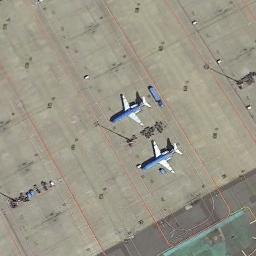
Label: airplane